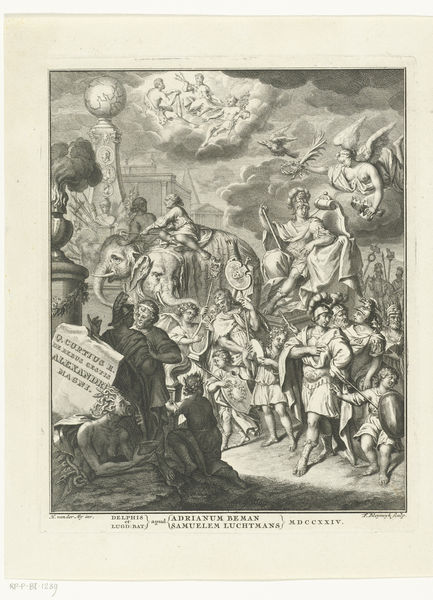
Titel: Allegorie met triomftocht van Alexander de Grote
Künstler: François van Bleyswyck
Standort: Amsterdam
Institution: Rijksmuseum
Schlagwörter: flügel, himmel, weiß, wolken, menschen, sitzen, stadt, licht, männer, schwarz, zeichnung, gebäude, tiere, stein, taube, kind, kinder, reiter, turm, engel, vase, schrift, grafik, krieg, soldaten, tafel, inschrift, schild, antike, buch, blitze, denkmal, stich, illustration, schilder, schwert, text, uniform, helm, römer, teufel, zeus, krieger, obelisk, feldherr, speere, kupferstich, monument, elefant, elefanten, weltkugel, sitch, grabstein, buchillustration, musikanten, einzug, seriendruck, viktoria, gesetz, hannibal, legionen, helzier, z, kmapf, revolutiion, erkinder, adventus